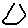
Label: hexagon